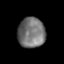
Tissue: prostate
Cell type: Epithelial cells
Senescence score: 0.3447
Nuclear area (px): 808
Mean DAPI intensity: 115.29